Interaction volume radius: 5 \u00c5
Interaction volume height: 10 \u00c5
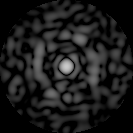
Disorder parameter: 0.8041